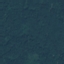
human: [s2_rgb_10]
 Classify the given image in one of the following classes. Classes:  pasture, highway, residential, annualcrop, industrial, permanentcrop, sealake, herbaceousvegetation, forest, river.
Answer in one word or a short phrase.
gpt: Forest